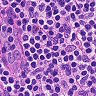
Metastatic tissue present: no